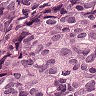
Metastatic tissue present: yes